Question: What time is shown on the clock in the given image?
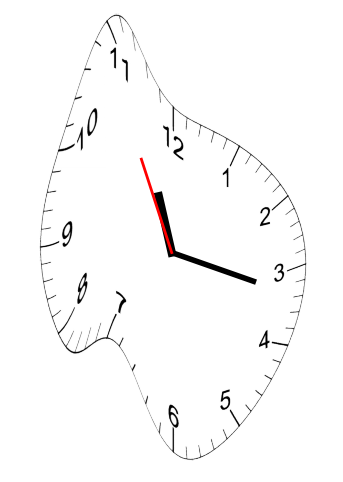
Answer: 11:16:55